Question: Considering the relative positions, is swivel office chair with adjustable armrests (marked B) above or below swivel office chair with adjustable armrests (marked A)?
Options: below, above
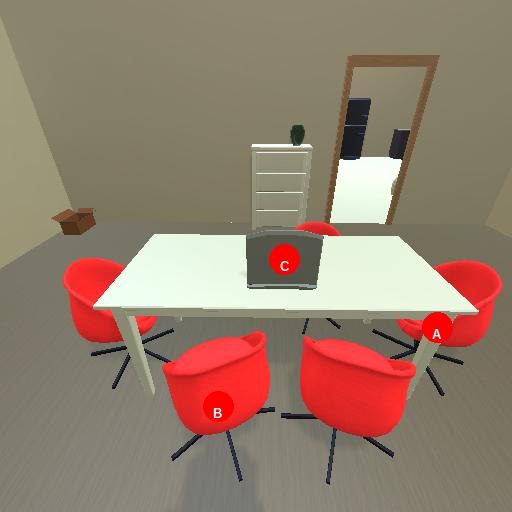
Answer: below